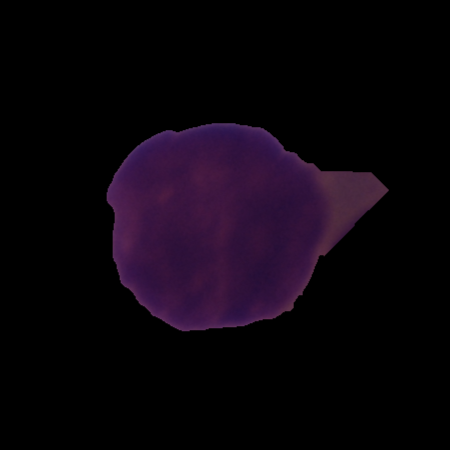
Label: cancer